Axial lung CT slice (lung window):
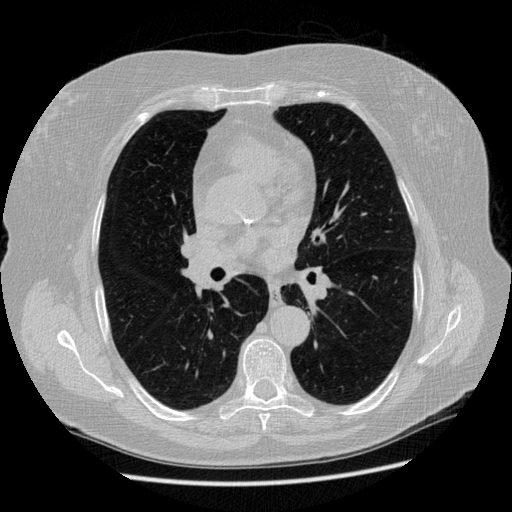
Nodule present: no